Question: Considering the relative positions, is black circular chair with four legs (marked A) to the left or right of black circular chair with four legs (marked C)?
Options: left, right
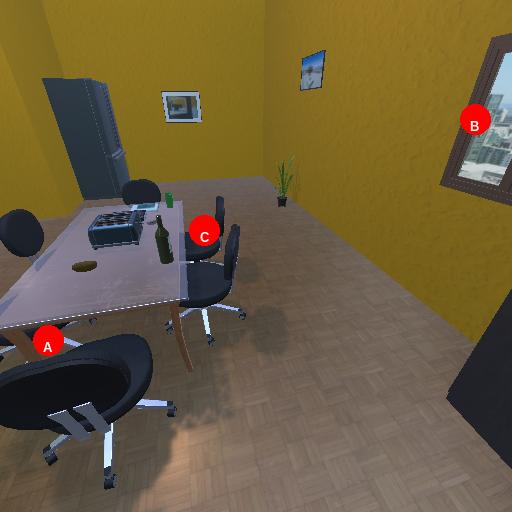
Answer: left